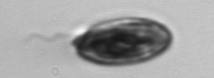
Label: Katodinium_or_Torodinium